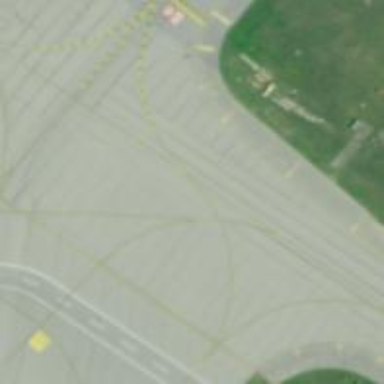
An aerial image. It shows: Image of taxiway at airport.